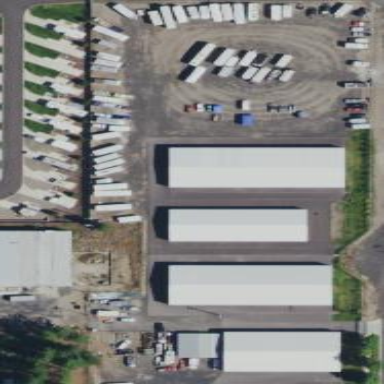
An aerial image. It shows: Commercial area with storage rental shop.